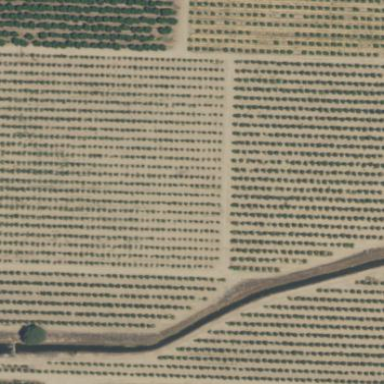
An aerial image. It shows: Orchard filled with peach trees.